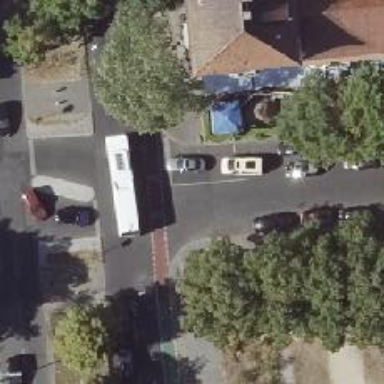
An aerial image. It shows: Tertiary road with asphalt surface. There are parallel on-street parking lanes on both sides of the road.